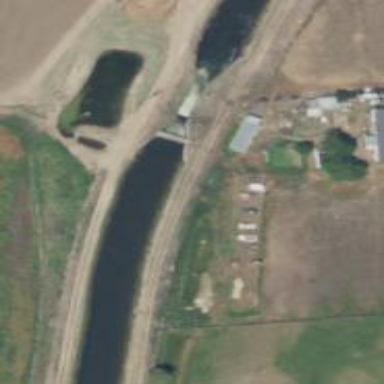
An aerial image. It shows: Weir along the waterway.